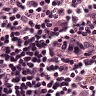
Metastatic tissue present: no